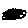
Label: sun